Interaction volume radius: 10 \u00c5
Interaction volume height: 15 \u00c5
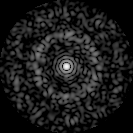
Disorder parameter: 0.8419